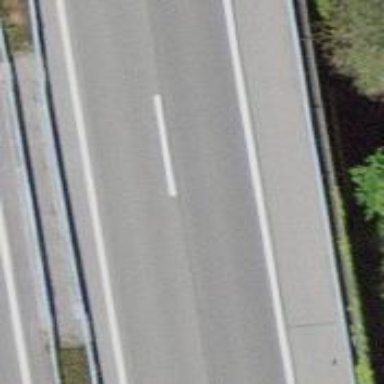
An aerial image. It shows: Cycle barrier.